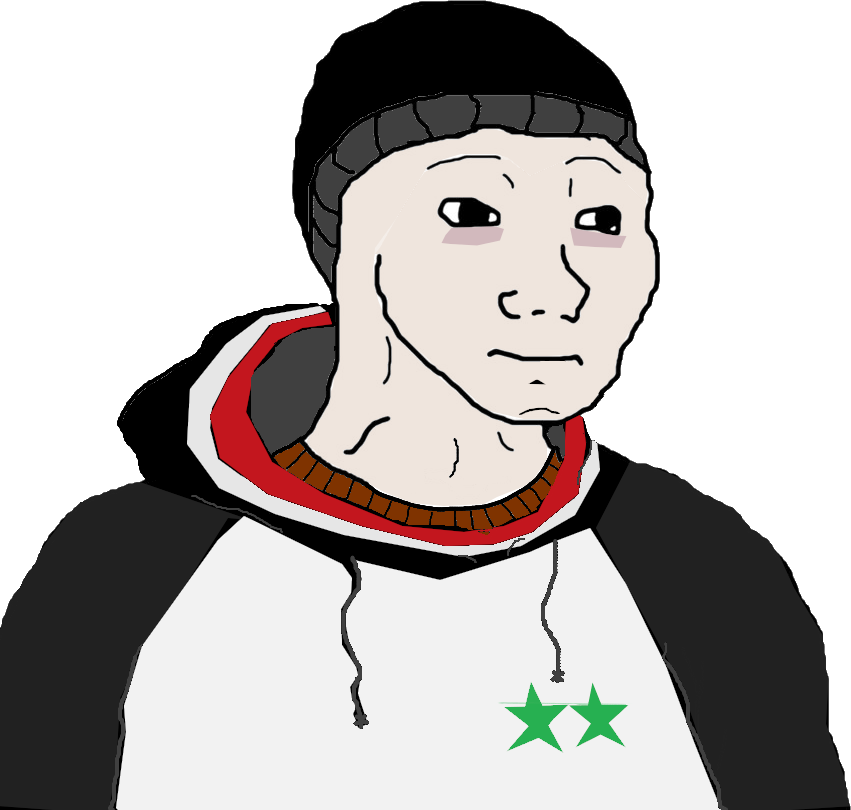
Label: 5_Doomer